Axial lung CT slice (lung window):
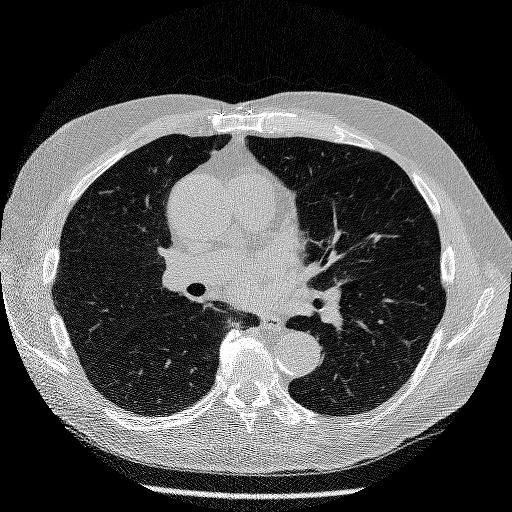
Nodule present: no